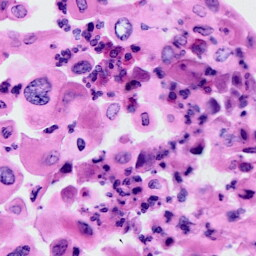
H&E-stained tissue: Cervix